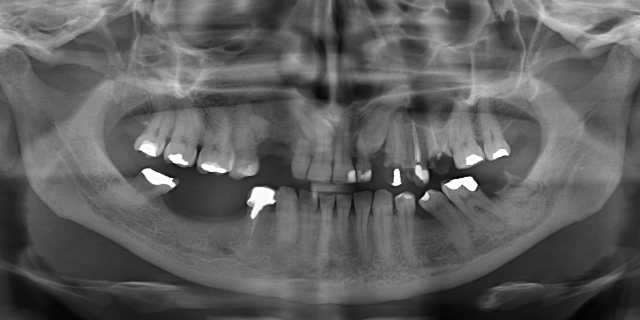
adult